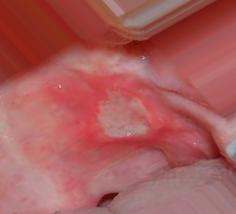
Condition: Mouth Ulcer